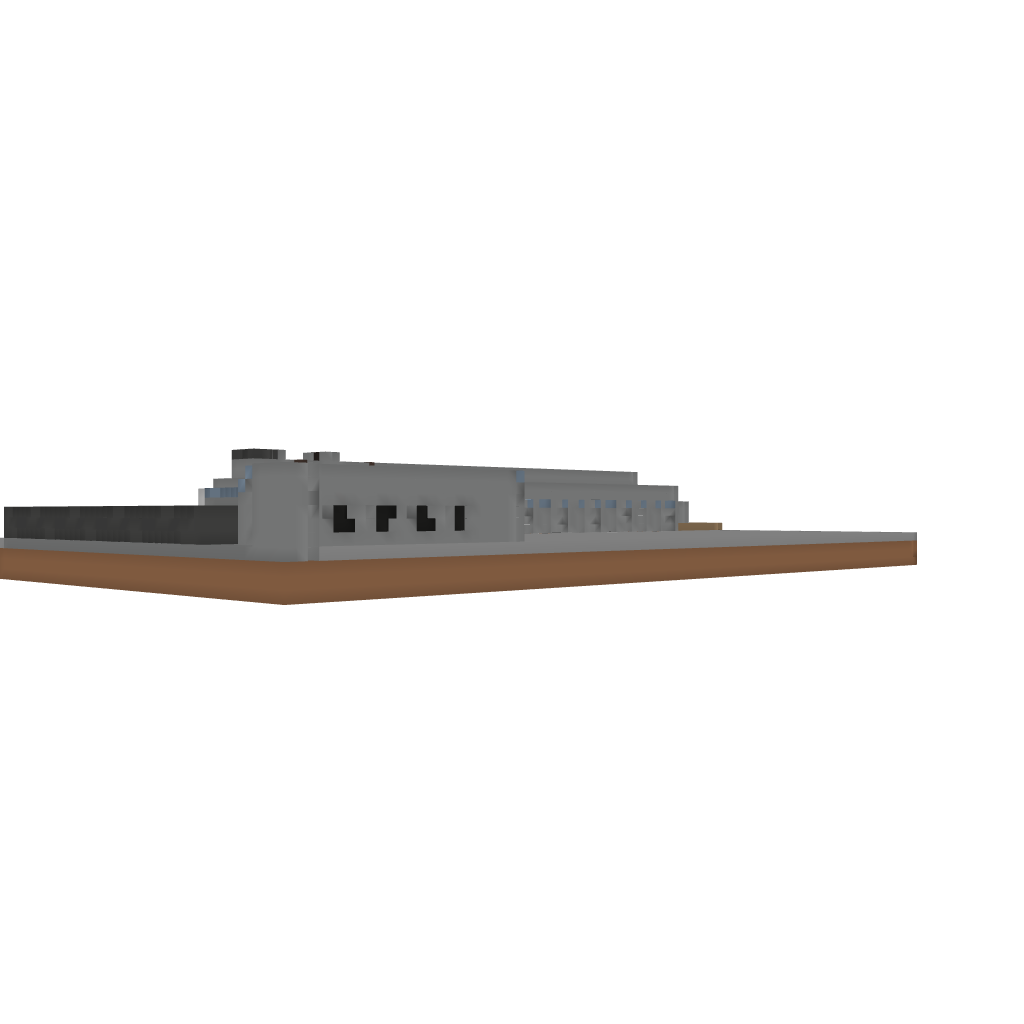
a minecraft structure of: Prison